Question: I am facing an issue when I develop my project. I am sorry that my English is not good. Hope you guys can understand what I am talking.

From the image you guys can see one X button. This X button is a picture box.
I am trying to add function that make this X button be able to delete the mote(the blue wireless picture box).
How can I do it?
Thanks so much
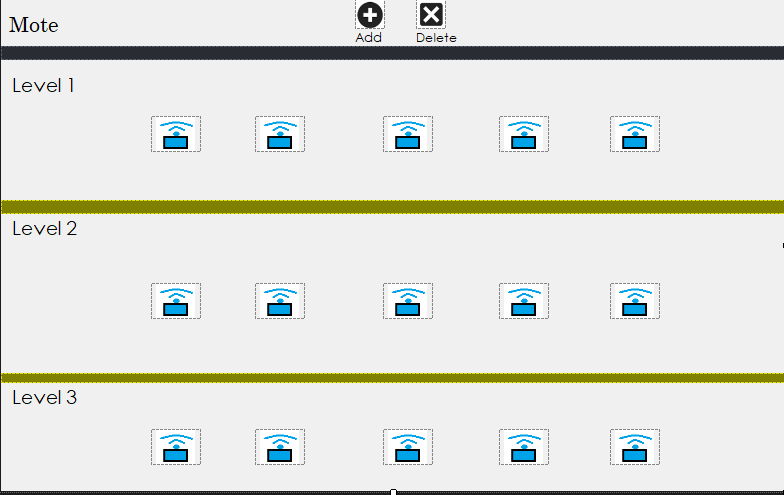
Answer: Dividing your problems into 2 parts
1. Getting Click event of PictureBox
2. Removing some control on that click event
In order to do that you simply have to Double-click the PictureBox and a method will be generated
Or you can attach new method with click event Like
'''
picOneFaceUpA.MouseClick += new MouseEventHandler(your_event_handler);
'''
Or:
'''
picOneFaceUpA.MouseClick += new MouseEventHandler((o, a) => code here);
'''
Ref:- <URL>
You have multiple options to remove control from the panel
'''
foreach (Control item in panel1.Controls.OfType<ComboBox>())
{
panel1.Controls.Remove(item);
}
//to remove control by Name
foreach (Control item in panel1.Controls.OfType<Control>())
{
if (item.Name == "bloodyControl")
panel1.Controls.Remove(item);
}
//to remove just one control, no Linq
foreach (Control item in panel1.Controls)
{
if (item.Name == "bloodyControl")
{
panel1.Controls.Remove(item);
break; //important step
}
}
'''
Ref:- <URL>
Hope this helps.!
Happy Coding.!!!